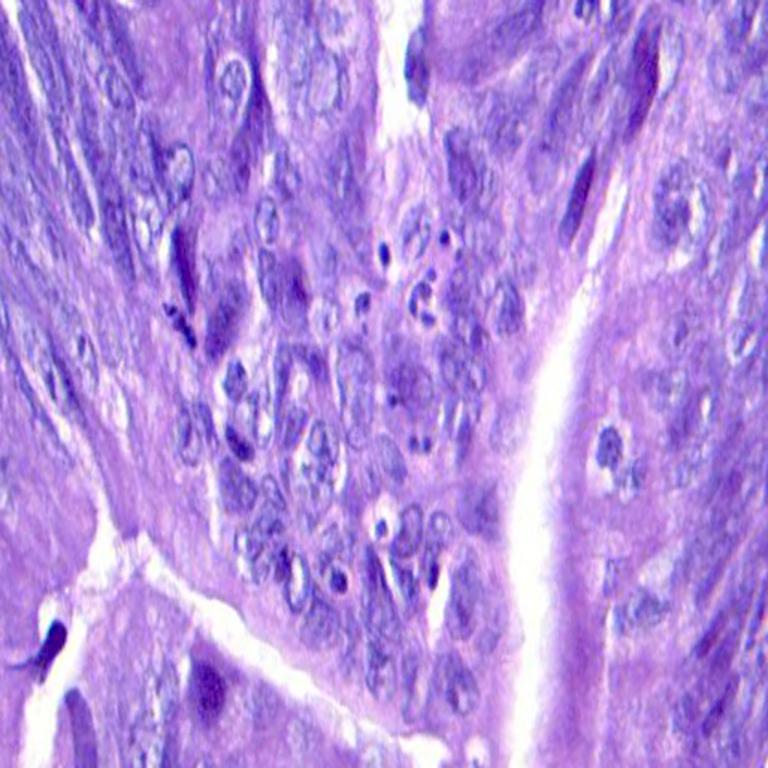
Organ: colon
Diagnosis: adenocarcinomas